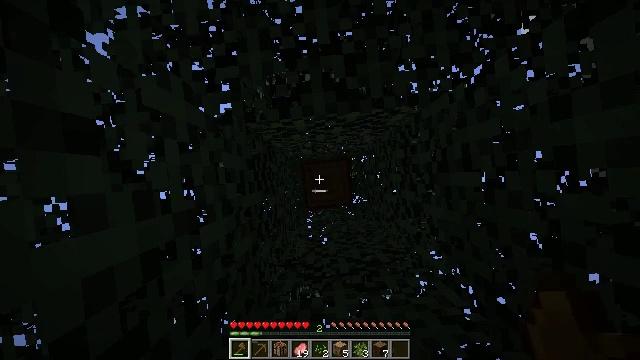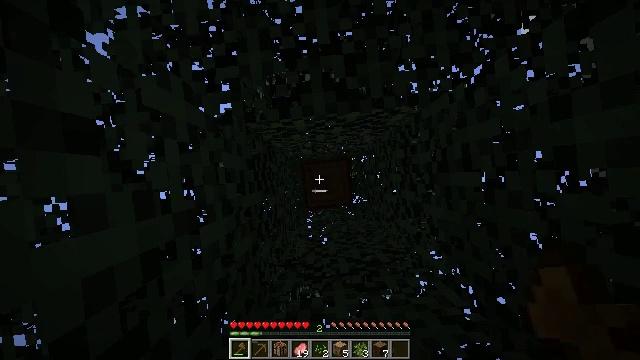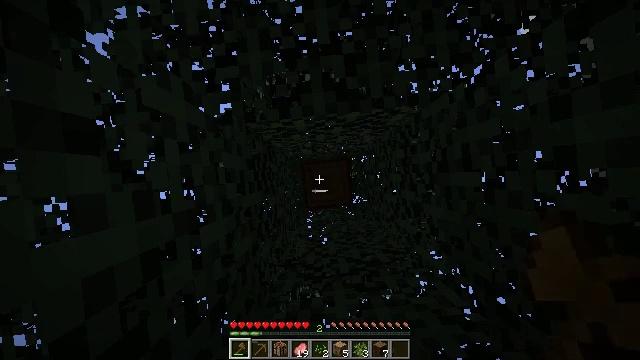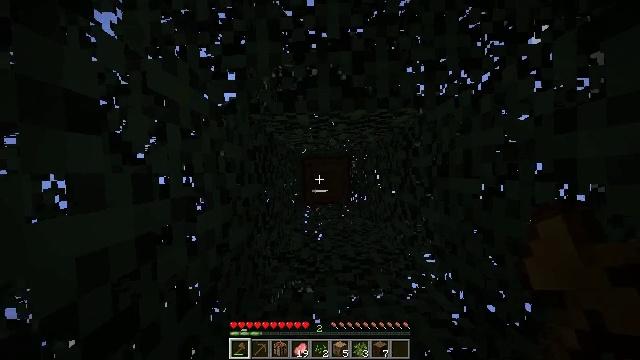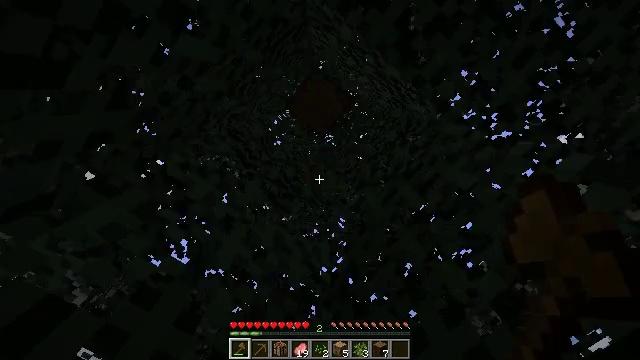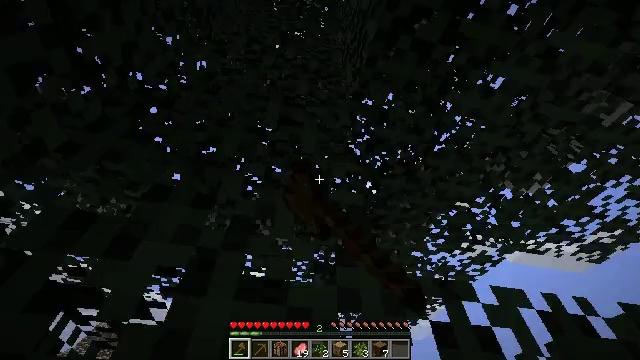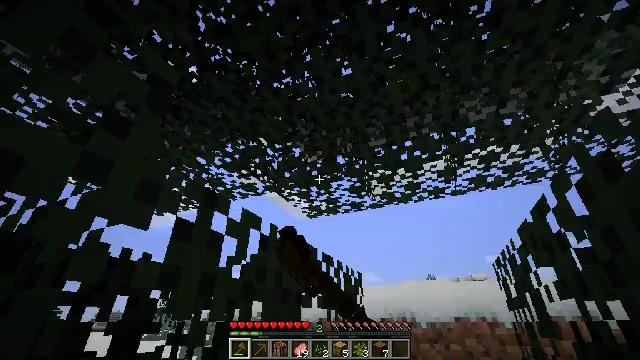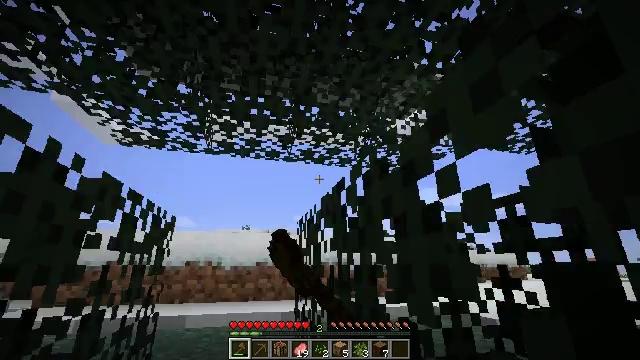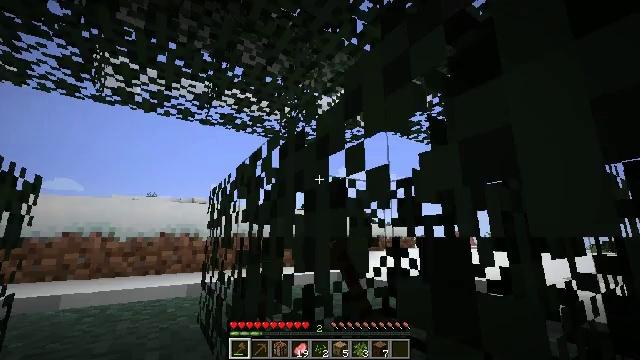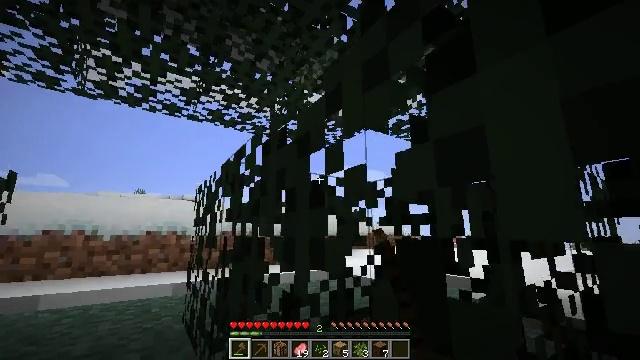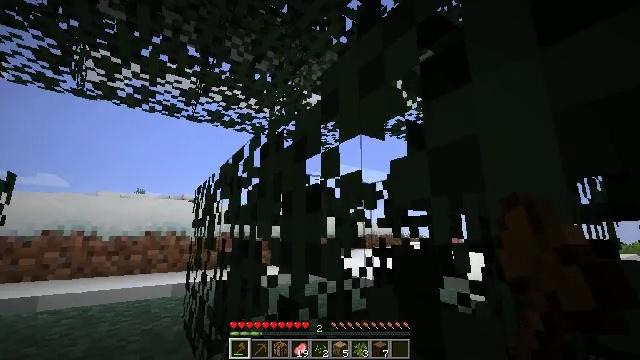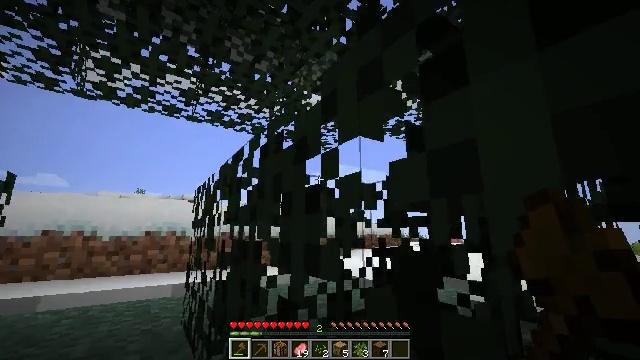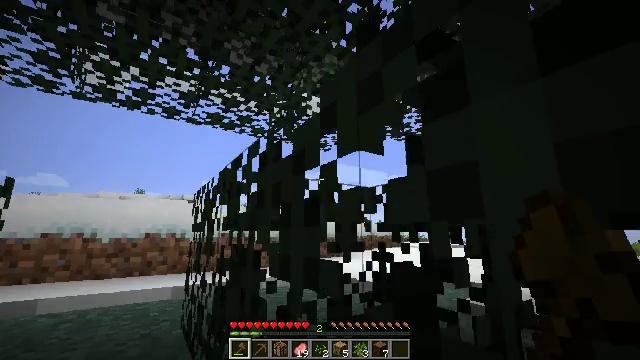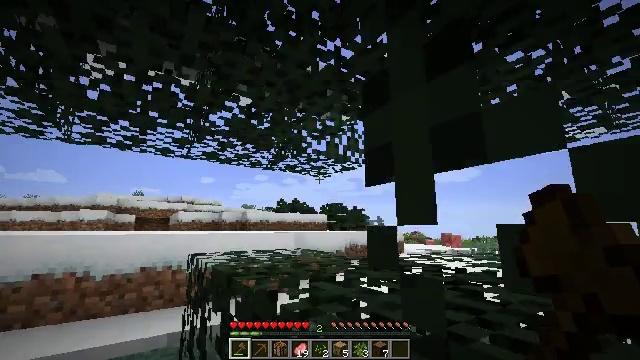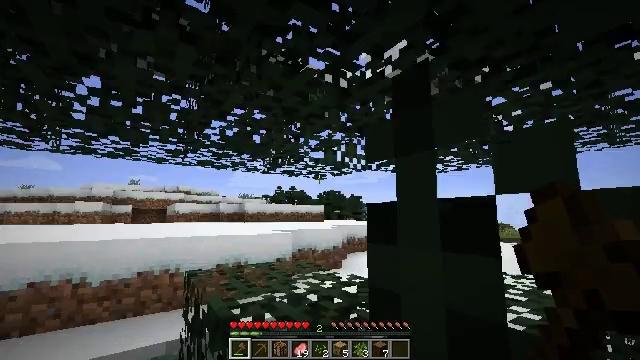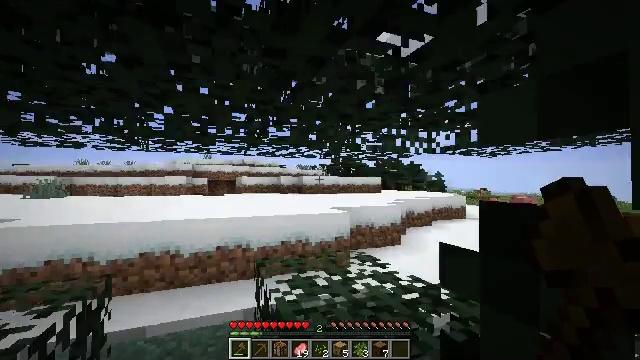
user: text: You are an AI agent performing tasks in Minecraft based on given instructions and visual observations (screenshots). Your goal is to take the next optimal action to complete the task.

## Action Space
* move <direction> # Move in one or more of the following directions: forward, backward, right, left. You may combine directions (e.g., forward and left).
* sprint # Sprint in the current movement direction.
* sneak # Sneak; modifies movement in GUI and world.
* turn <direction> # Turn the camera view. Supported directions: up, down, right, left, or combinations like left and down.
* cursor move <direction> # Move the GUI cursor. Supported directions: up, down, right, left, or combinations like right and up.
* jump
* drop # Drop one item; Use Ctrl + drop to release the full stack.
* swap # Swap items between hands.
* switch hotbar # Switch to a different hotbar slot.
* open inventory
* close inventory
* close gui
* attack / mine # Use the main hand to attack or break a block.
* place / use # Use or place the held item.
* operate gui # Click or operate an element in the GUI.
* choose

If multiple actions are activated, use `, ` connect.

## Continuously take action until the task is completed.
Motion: motion action
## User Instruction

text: Mine the ice block.
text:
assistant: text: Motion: attack / mine
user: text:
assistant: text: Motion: attack / mine
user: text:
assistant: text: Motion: turn right, attack / mine
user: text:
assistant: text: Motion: turn right and down, attack / mine
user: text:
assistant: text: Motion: turn right and down
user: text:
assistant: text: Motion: turn right and down
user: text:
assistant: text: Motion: move forward, turn right and down
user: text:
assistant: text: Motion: move forward, turn right and down
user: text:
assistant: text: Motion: move forward, turn right
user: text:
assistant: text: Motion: move forward
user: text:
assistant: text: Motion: move forward
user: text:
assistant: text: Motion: move forward, jump
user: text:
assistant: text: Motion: move forward, turn down, jump
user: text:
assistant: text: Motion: move forward, turn down, jump
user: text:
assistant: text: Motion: move forward, turn left and down, jump
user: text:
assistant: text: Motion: move forward and move left, turn left and down
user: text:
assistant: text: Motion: move forward and move left
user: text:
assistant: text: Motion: move forward and move left, turn left
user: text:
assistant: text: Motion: move forward and move left
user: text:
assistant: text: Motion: move forward
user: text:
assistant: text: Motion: move forward
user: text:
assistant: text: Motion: move forward
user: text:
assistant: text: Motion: move forward
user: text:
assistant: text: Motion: move forward
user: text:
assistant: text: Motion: move forward, turn left
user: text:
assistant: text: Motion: move forward, turn left
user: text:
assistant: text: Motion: move forward, turn left
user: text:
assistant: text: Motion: move forward, turn left
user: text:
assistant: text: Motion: move forward and move right, turn left and up
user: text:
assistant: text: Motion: move forward and move right